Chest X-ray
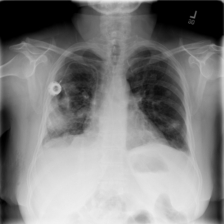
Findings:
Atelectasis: negative
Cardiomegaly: negative
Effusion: negative
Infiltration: negative
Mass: negative
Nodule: negative
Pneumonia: negative
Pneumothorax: positive
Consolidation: negative
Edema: negative
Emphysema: negative
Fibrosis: negative
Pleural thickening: negative
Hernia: negative